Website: ulta-beauty
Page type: address-validator
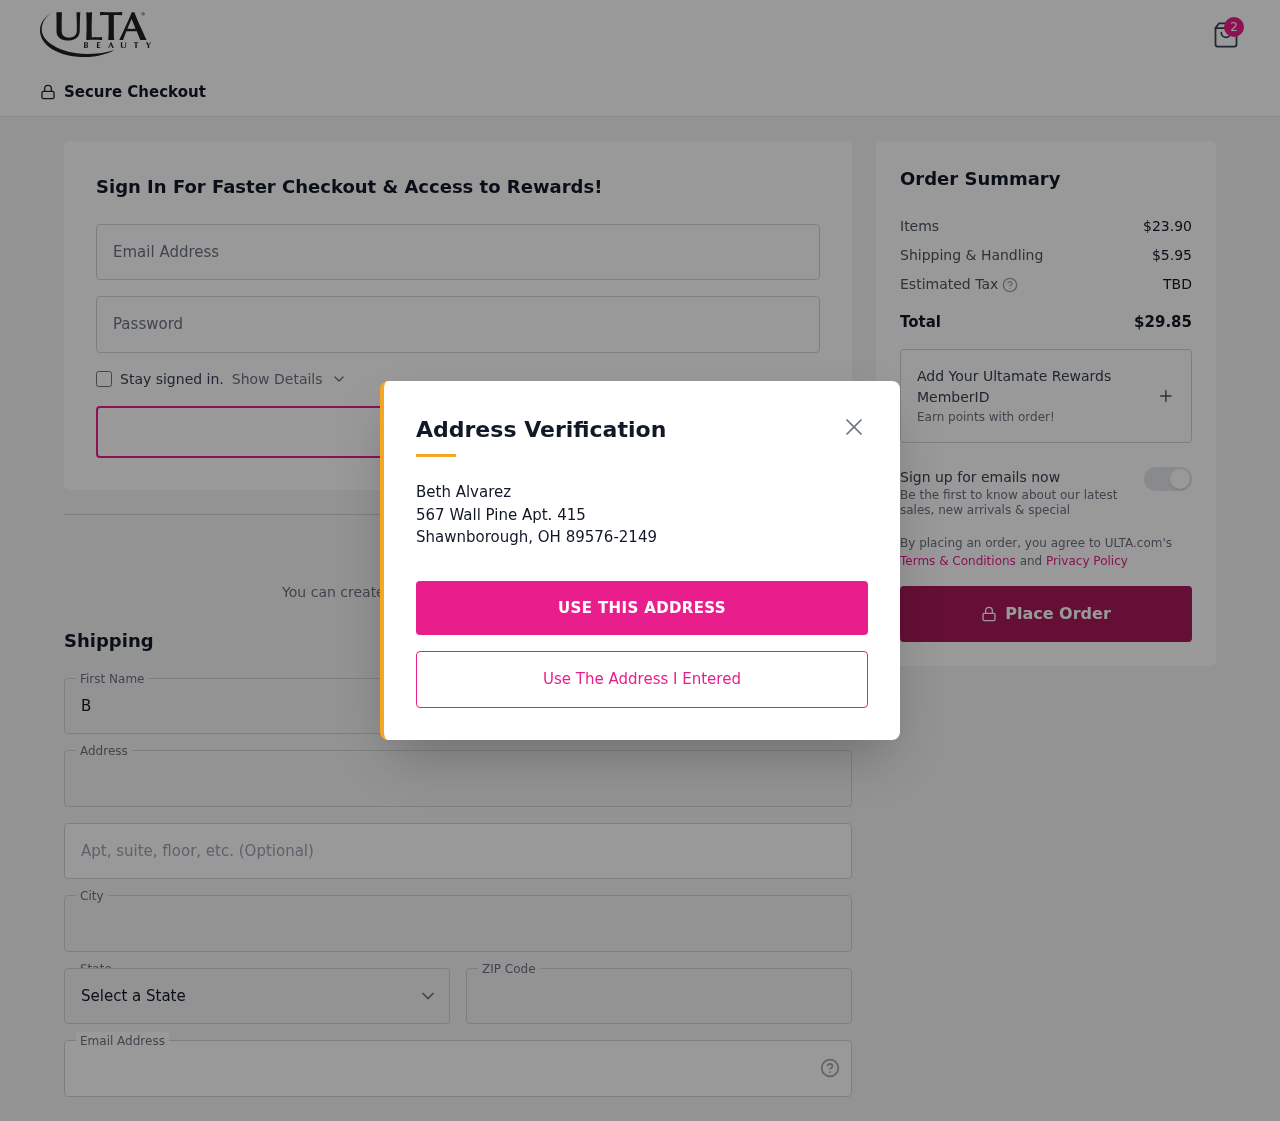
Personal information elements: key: PII_CITY
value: Shawnborough
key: PII_EMAIL
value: balvarez@hotmail.com
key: PII_FIRSTNAME
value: Beth
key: PII_LASTNAME
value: Alvarez
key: PII_POSTCODE
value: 89576
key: PII_STATE_ABBR
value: OH
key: PII_STREET
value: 567 Wall Pine Apt. 415
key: PII_STREET2
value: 567 Wall Pine Apt. 415
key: PII_STREET2
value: Suite 869
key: PII_FULLNAME2
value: Beth Alvarez
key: PII_CITY2
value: Shawnborough
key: PII_STATE_ABBR2
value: OH
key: PII_POSTCODE_FULL
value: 89576
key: PII_POSTCODE_EXT
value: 2149
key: PII_POSTCODE_NUMERIC
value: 89576
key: PII_POSTCODE_EXT_NUMERIC
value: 2149
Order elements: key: ORDER_NUM_ITEMS
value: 2
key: ORDER_SUBTOTAL
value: $23.90
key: ORDER_SHIPPING_COST
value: $5.95
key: ORDER_TOTAL
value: $29.85